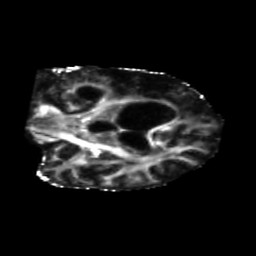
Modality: FA
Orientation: coronal
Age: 65
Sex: female
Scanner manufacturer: siemens
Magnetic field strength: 3 T
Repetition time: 5.47 s
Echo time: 0.0854 s